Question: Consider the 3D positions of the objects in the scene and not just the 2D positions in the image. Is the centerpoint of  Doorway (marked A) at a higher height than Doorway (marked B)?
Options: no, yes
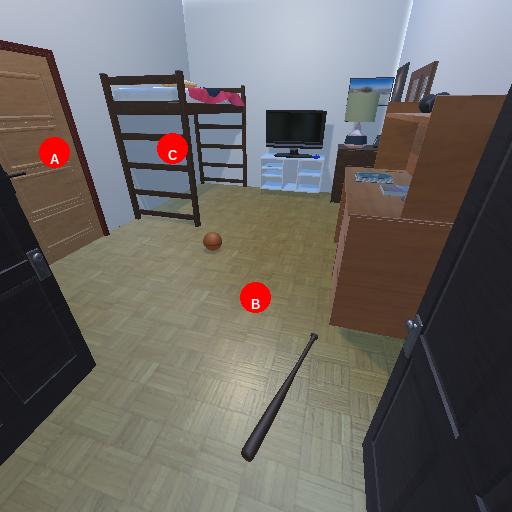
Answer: no